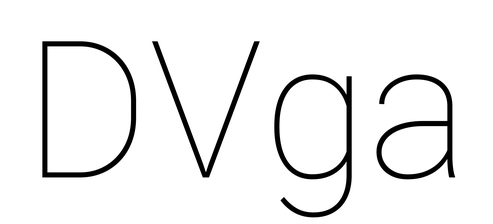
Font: Roboto_Thin